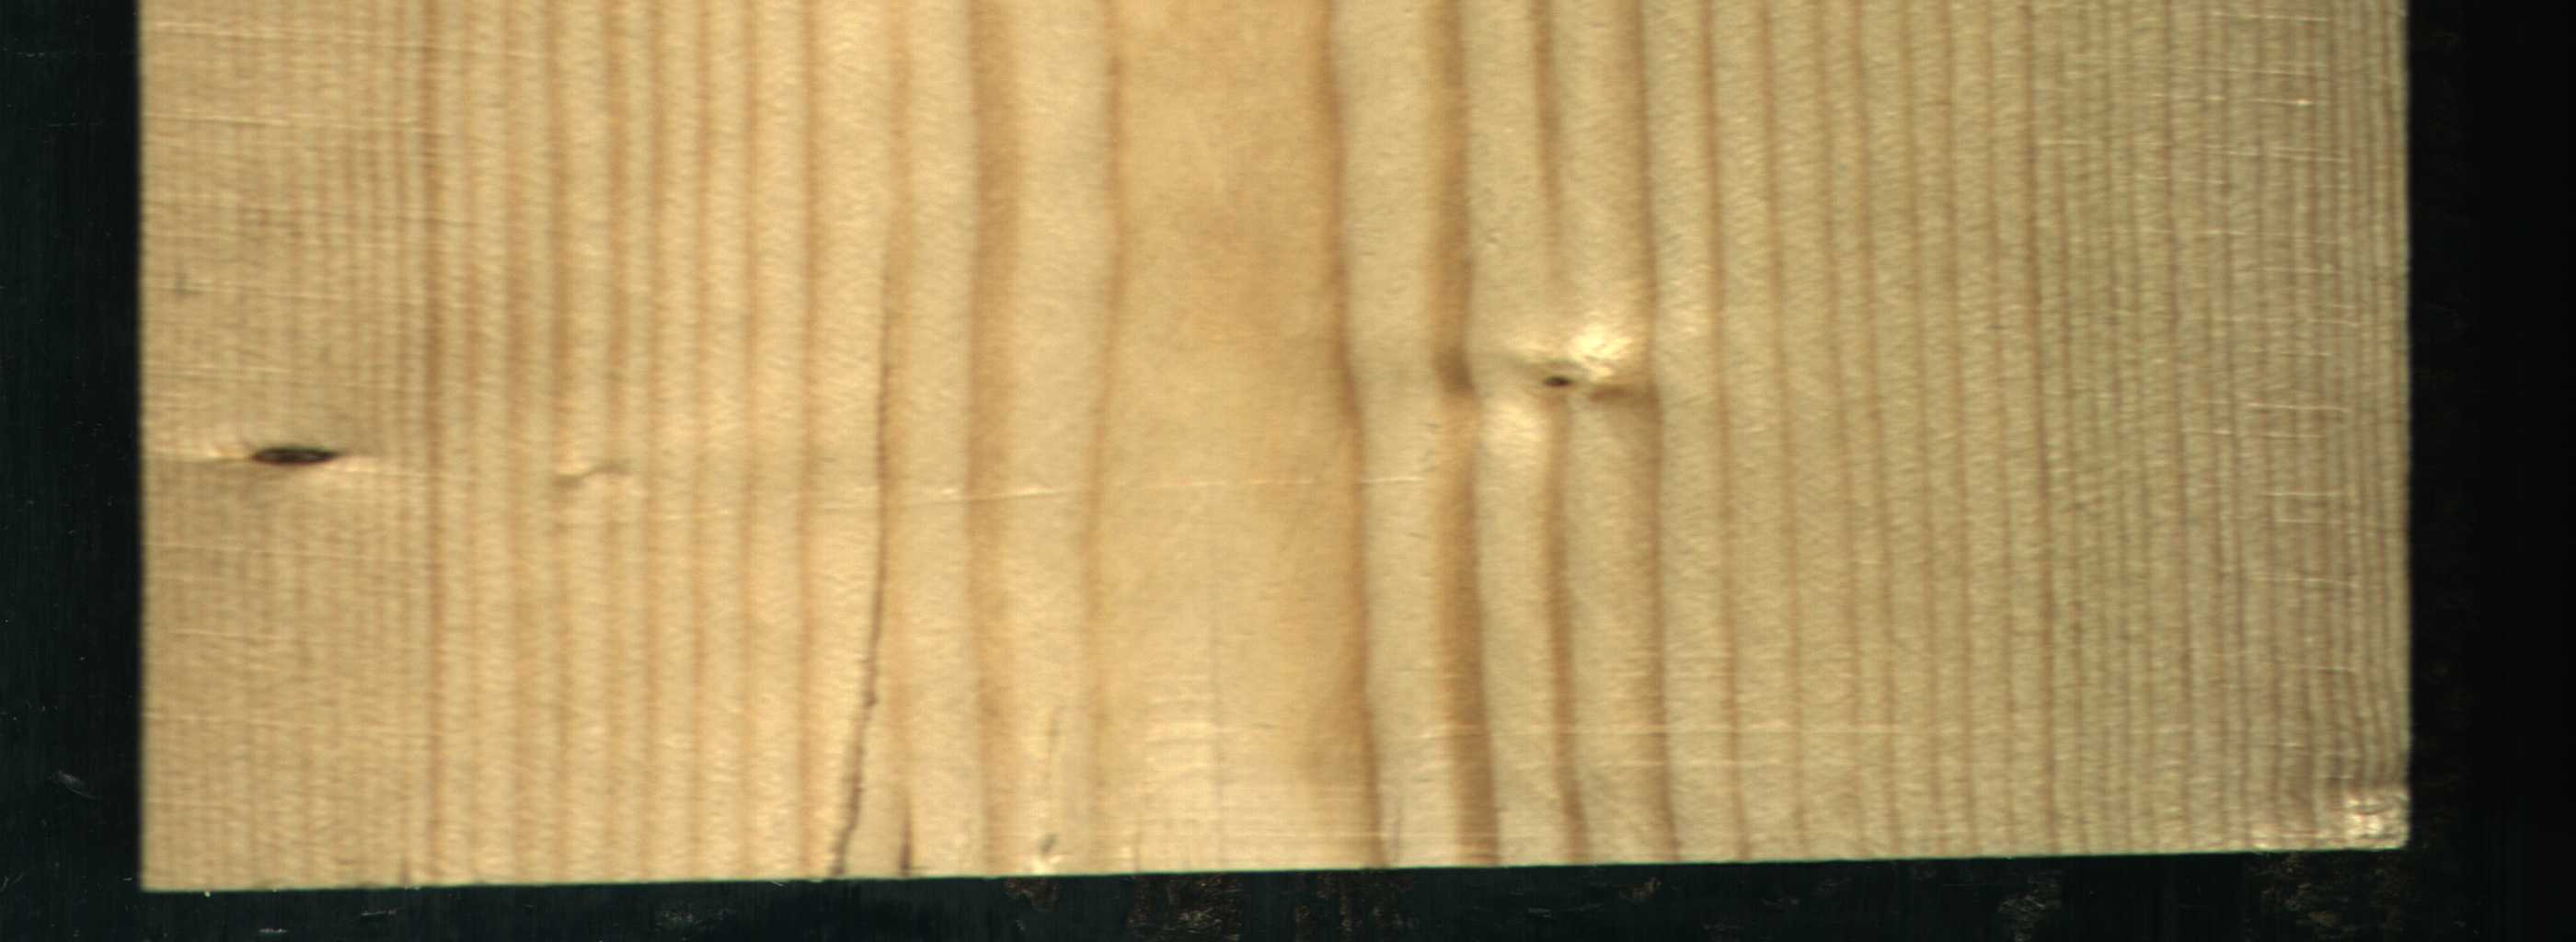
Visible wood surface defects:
Crack
Dead_Knot
Live_Knot